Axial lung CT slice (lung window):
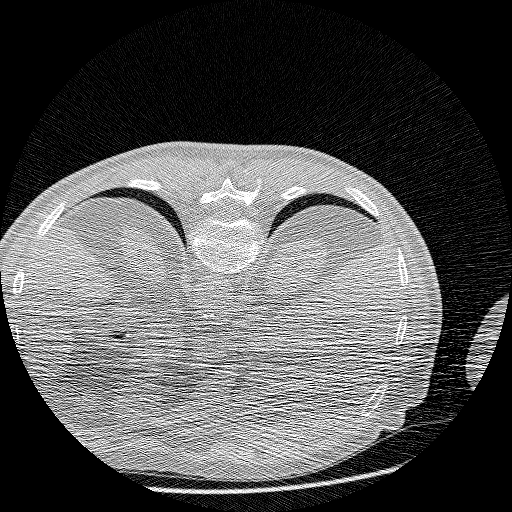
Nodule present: no